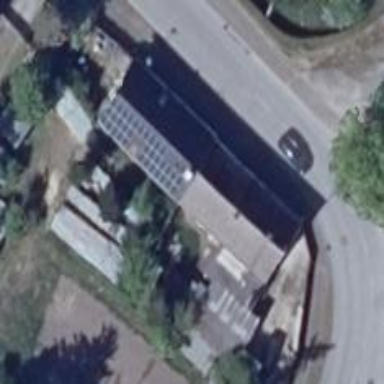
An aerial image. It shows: Small solar photovoltaic panel generator is producing electricity.